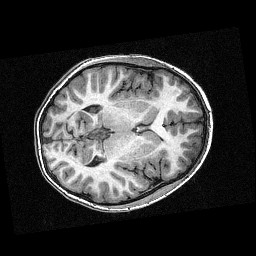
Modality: T1w
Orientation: axial
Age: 11
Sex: male
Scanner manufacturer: siemens
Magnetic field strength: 3 T
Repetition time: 2.3 s
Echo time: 0.00336 s